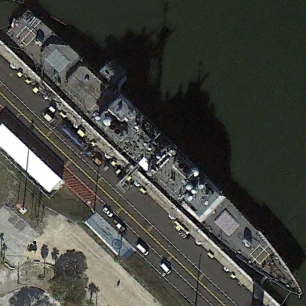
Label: cruiser